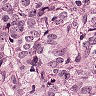
Metastatic tissue present: yes